Interaction volume radius: 10 \u00c5
Interaction volume height: 20 \u00c5
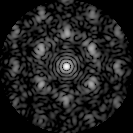
Disorder parameter: 0.5695